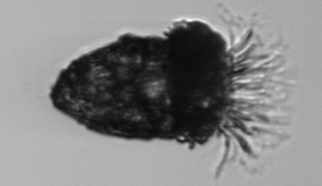
Label: Stenosemella_pacifica